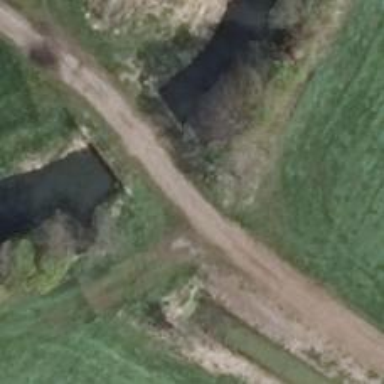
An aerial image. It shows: Track road on bridge.